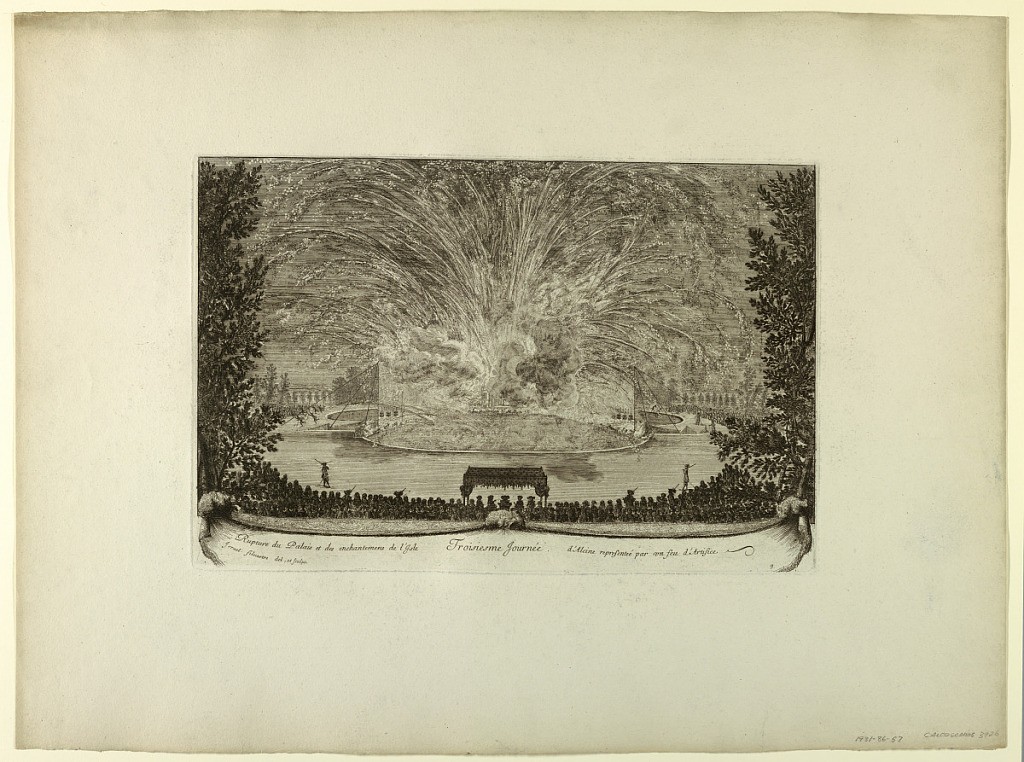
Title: Les plaisirs de l'Isle enchantée
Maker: Israel Silvestre, French, 1621 – 1691
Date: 1664
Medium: Engraving and etching, black ink on rolled paper
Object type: Print
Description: In the foreground, a banner and above a frieze of the back of an audience.  In the center the Palace of Alcina is exploding with fireworks and rockets.